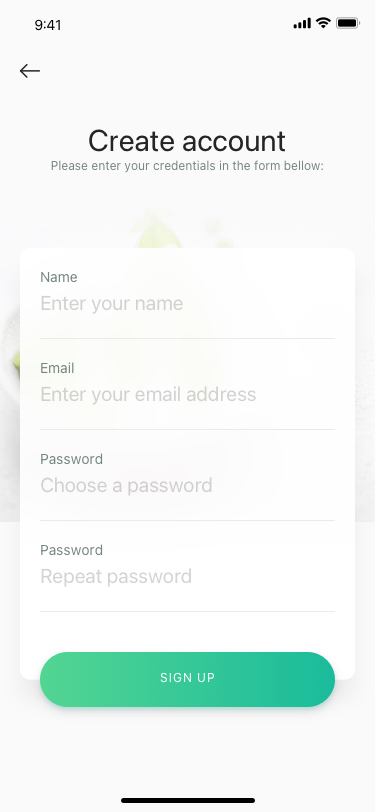
Text in this UI design:
SIGN UP
Repeat password
Password
Choose a password
Password
Enter your email address
Email
Enter your name
Name

Please enter your credentials in the form bellow:
Create account